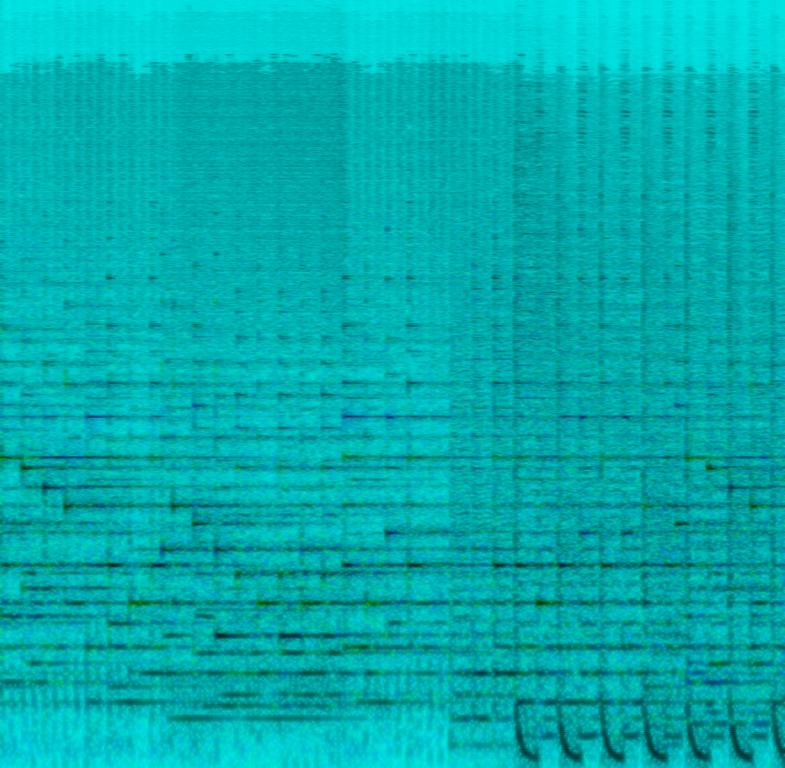
The commercial music features a groovy piano melody played over snare rolls in the first half of the loop. Right after, there is a drop that consists of a punchy "4 on the floor" kick pattern, shimmering hi hats, claps, groovy piano and wide synth lead melody. It sounds happy, fun, euphoric and exciting.